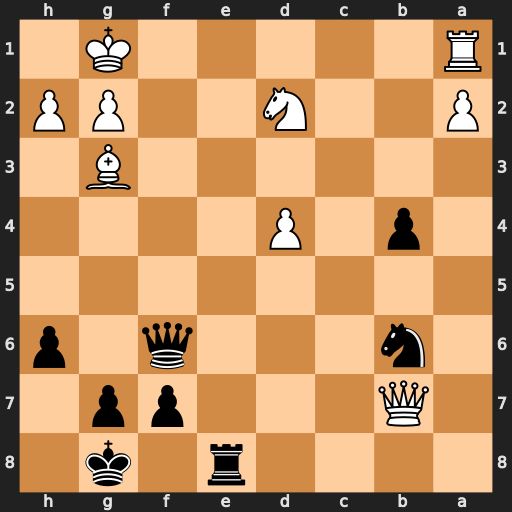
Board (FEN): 4r1k1/1Q3pp1/1n3q1p/8/1p1P4/6B1/P2N2PP/R5K1
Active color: b
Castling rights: -
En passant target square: -
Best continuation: Qxd4+ Bf2 Qxa1+